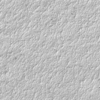
Label: not_dusty